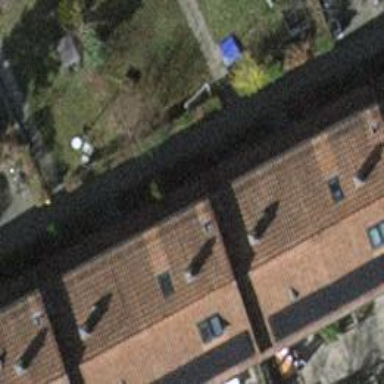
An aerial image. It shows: Beige house with gabled roof covered in roof tiles of orangered color. The roof is oriented across the building.